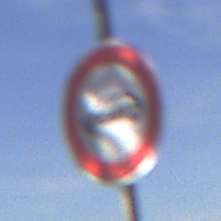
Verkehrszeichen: VerbotPersonenkraftwagen
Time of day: MorningAfternoon
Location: Outdoor (RoadRail)
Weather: PartlyCloudy
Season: NotSpecified
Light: Natural